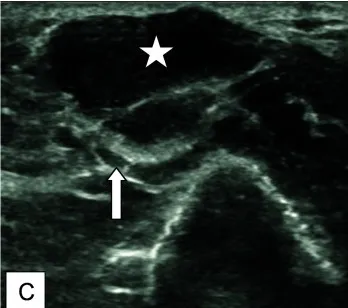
Axial gray scale.
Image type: radiology (ultrasound)